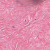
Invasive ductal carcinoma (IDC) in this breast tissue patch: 0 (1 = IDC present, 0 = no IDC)